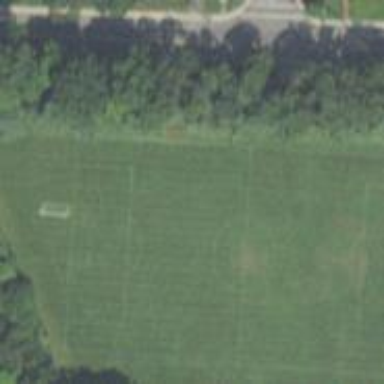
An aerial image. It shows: Soccer pitch for leisureland activities.